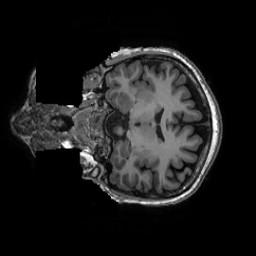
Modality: T1w
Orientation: coronal
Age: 27
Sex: female
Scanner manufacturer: ge
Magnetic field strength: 3 T
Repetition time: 0.007348 s
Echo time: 0.003036 s